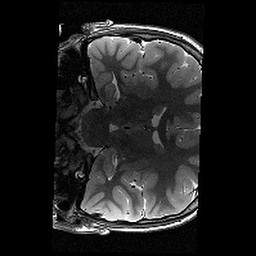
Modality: T2w
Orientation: coronal
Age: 12
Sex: female
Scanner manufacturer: siemens
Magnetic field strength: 3 T
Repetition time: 8.46 s
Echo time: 0.067 s